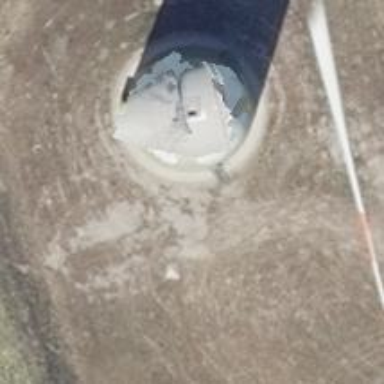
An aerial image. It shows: Wind generator using horizontal axis wind turbines.